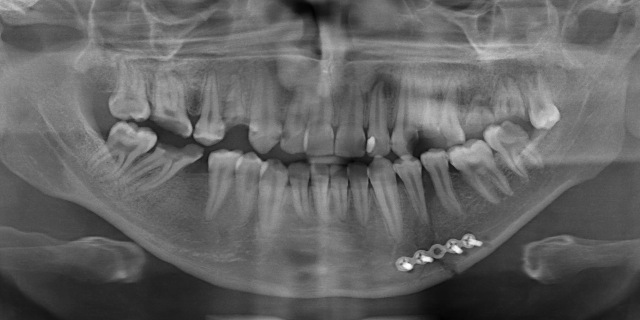
adult